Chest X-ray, AP view. Patient: 73 years old, sex F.
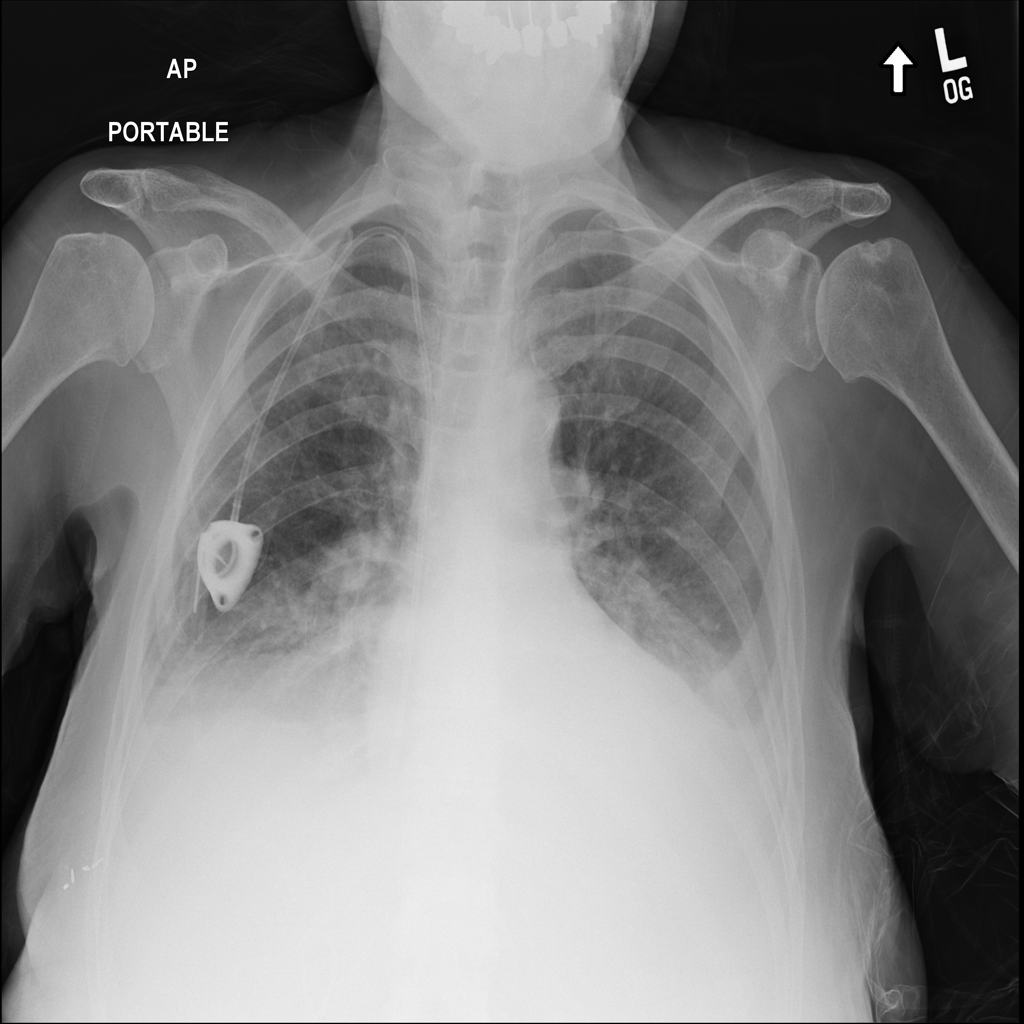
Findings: Atelectasis, Effusion, Infiltration